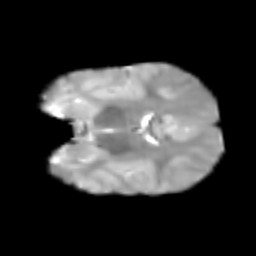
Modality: T2w
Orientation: coronal
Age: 6
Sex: male
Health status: healthy